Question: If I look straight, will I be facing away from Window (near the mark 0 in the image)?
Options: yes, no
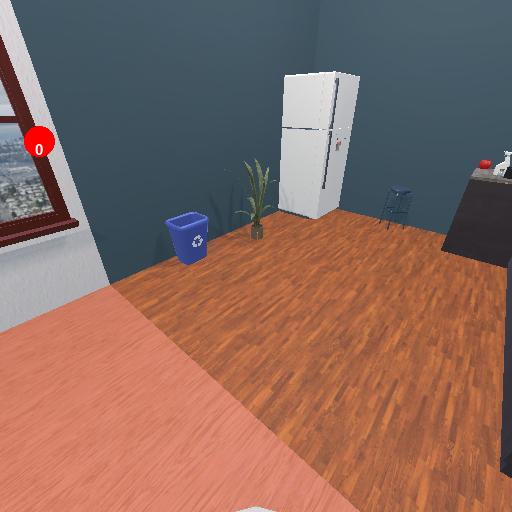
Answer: yes